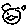
Label: cat